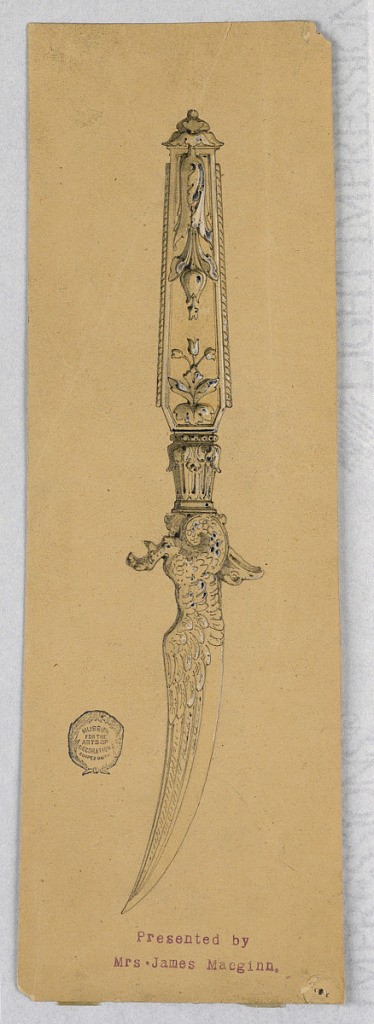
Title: Design for a Paper Knife
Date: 1850–1875
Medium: Graphite, brush and white gouache on brown paper
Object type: Drawing
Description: Intended to be executed in metal. The edge is formed by the wings of a fantastic body of an eagle with one foot. The edge and the foot are curved toward right, the head toward left.